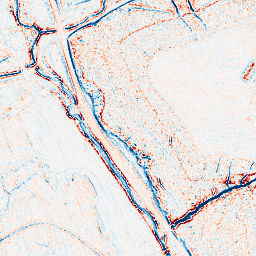
Category: edge_preserving
Decomposition family: anisotropic_diffusion
Decomposition parameters: iterations: 5
kappa: 10
gamma: 0.2
Upsampling method: bicubic
Upsampling parameters: scale: 4
Upsampling scale: 4